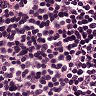
Metastatic tissue present: no